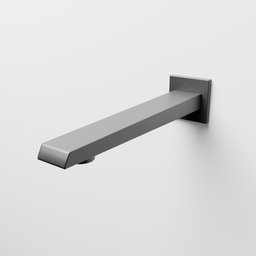
Label: appliances